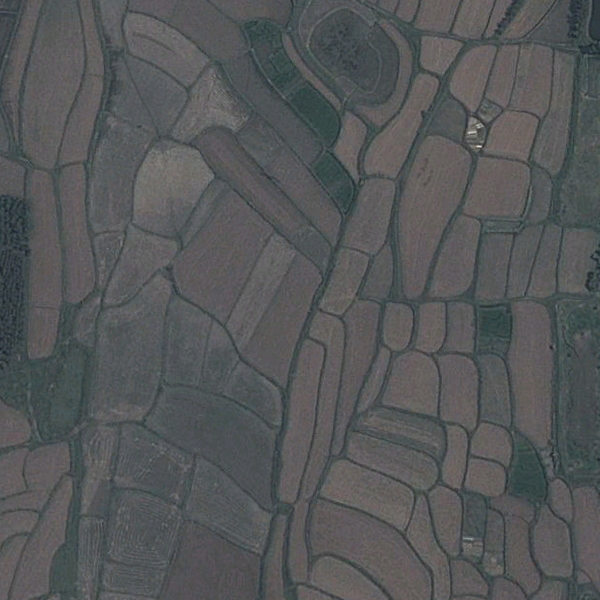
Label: Farmland